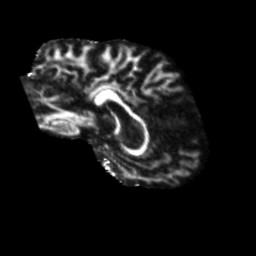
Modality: FA
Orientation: sagittal
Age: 57
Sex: male
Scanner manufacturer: siemens
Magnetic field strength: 3 T
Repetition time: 5.25 s
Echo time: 0.08 s